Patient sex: M
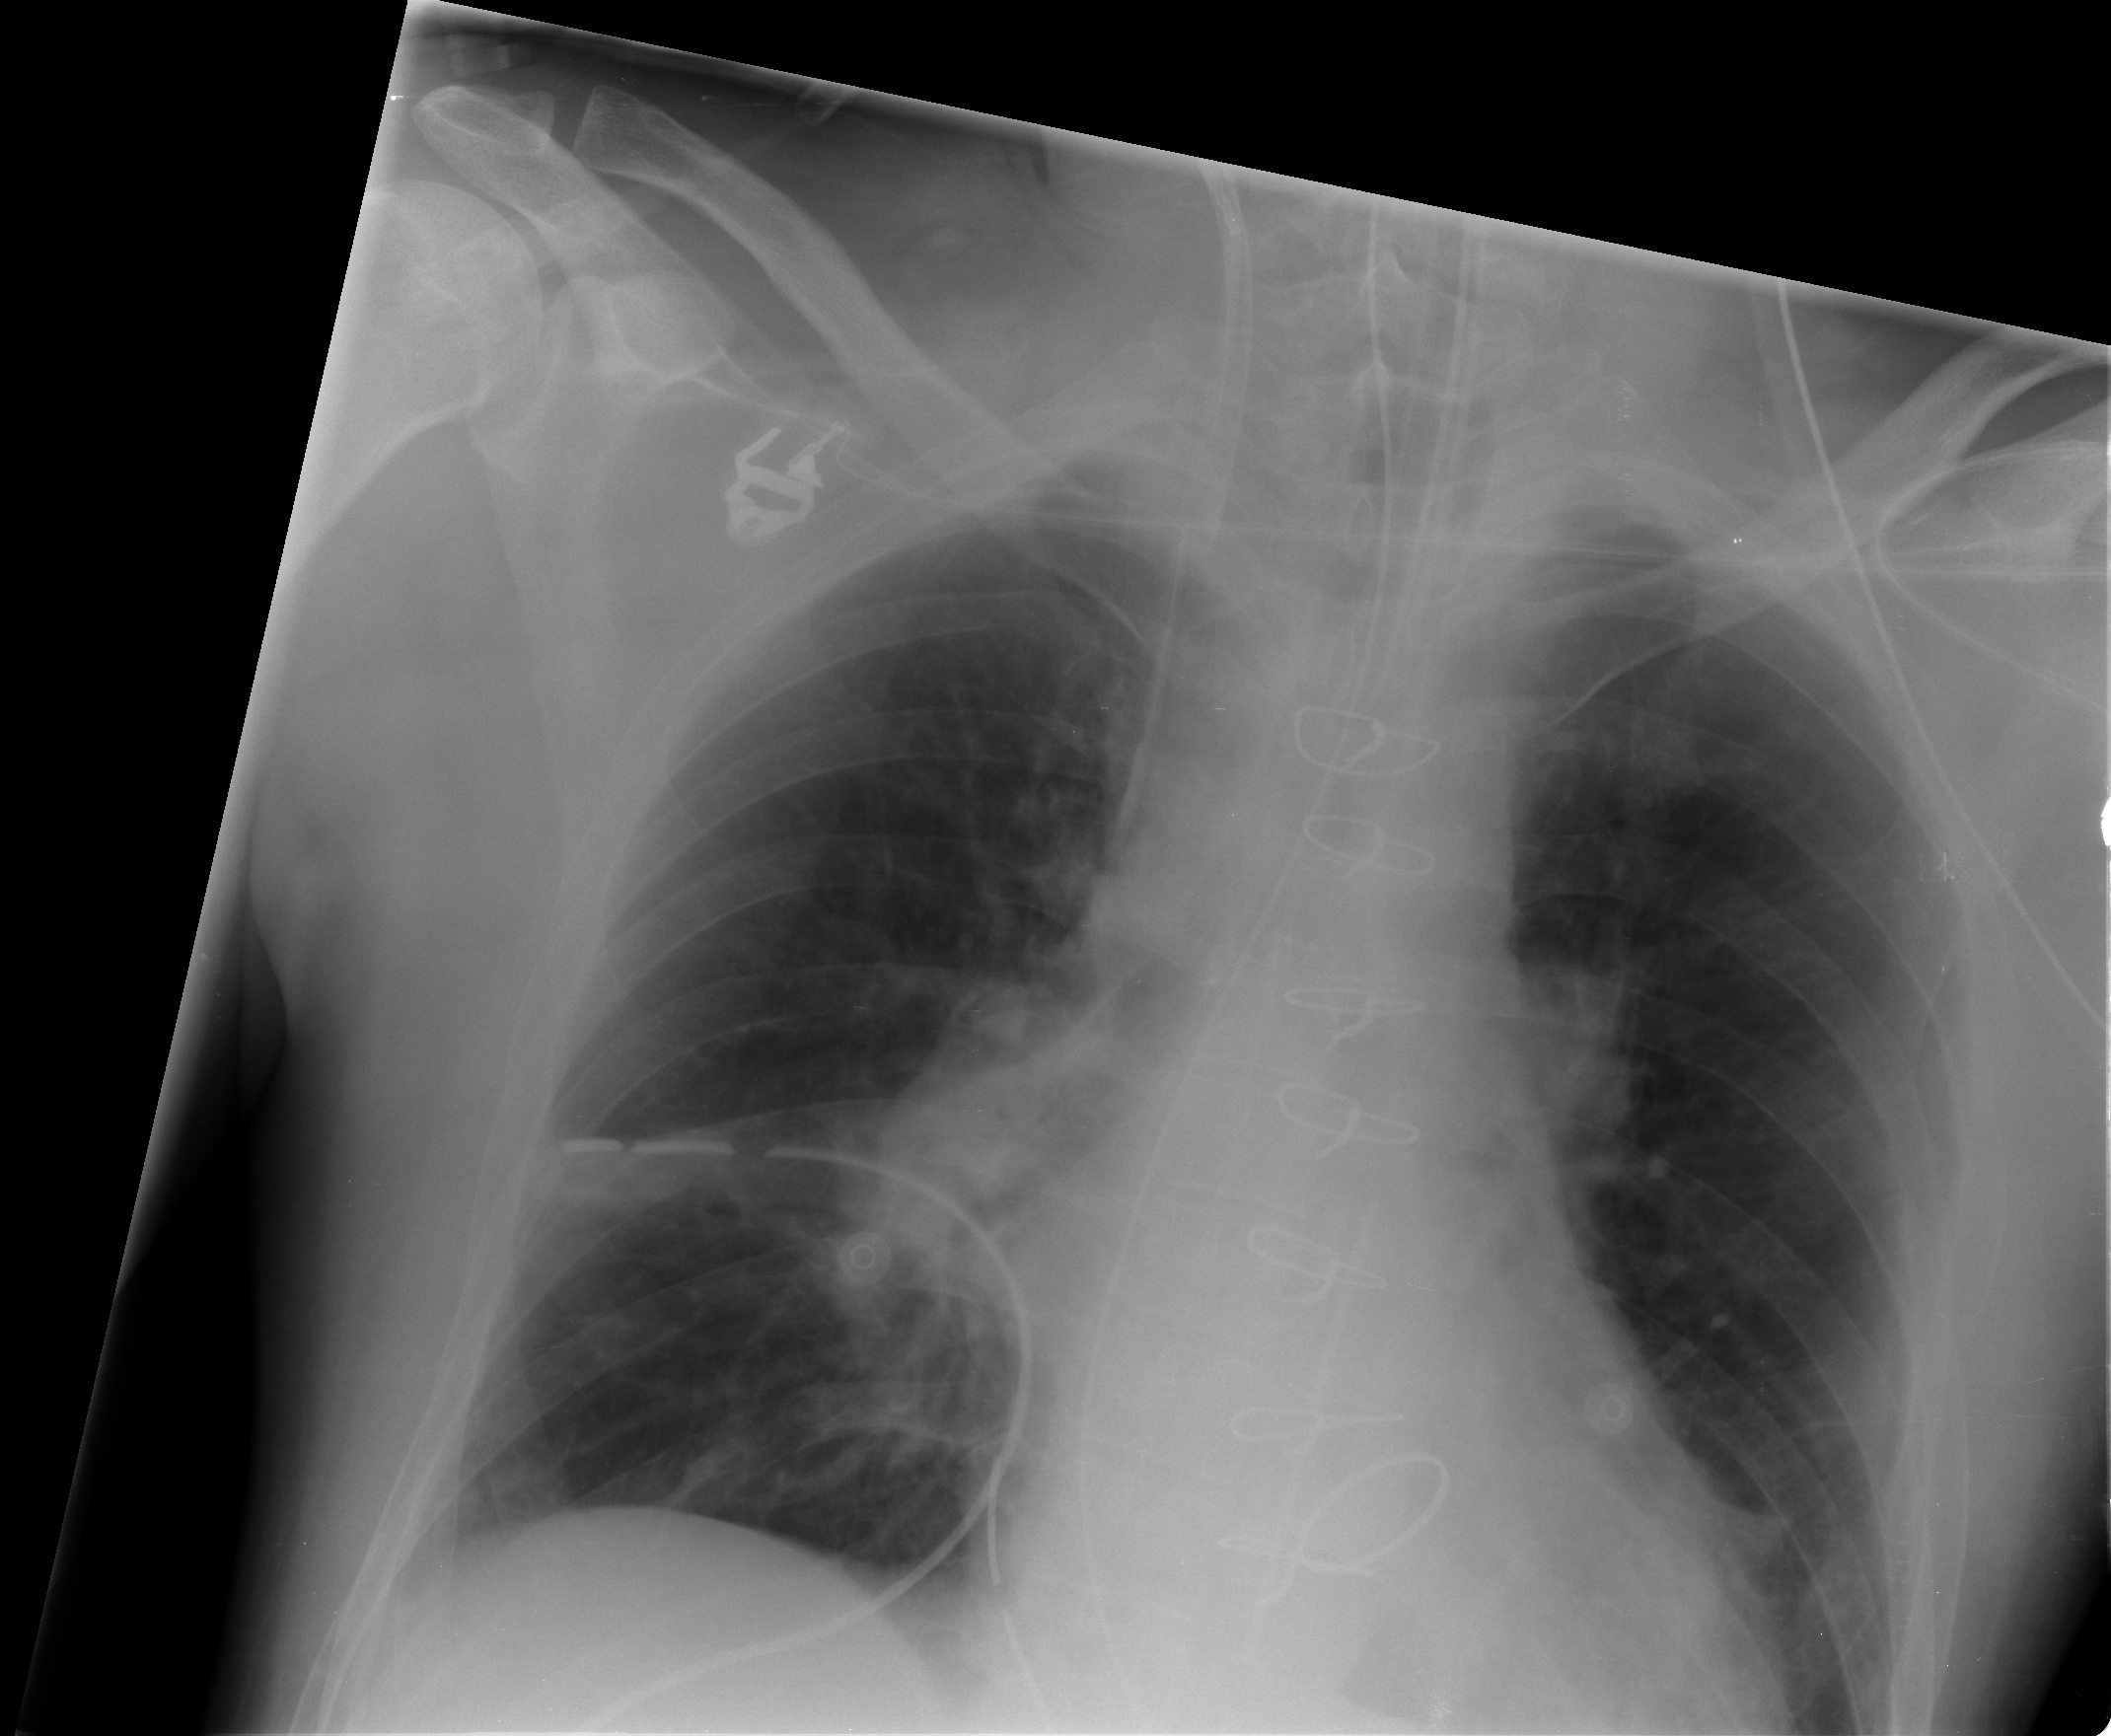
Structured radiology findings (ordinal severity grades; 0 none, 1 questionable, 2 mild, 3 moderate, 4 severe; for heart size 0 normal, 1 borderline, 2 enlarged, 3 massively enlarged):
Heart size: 0
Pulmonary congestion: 2
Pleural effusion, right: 0
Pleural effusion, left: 1
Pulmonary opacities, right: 1
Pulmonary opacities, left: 0
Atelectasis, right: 2
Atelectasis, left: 1